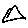
Label: triangle